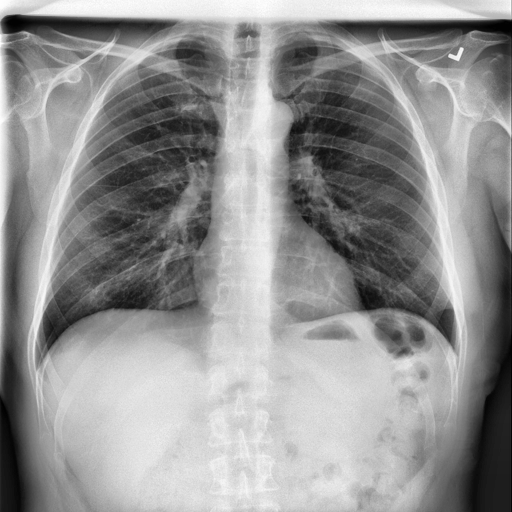
Finding: NORMAL